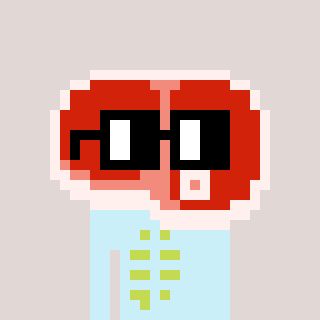
a pixel art character with square black glasses, a steak-shaped head and a cold-colored body on a warm background